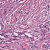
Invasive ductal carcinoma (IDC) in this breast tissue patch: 1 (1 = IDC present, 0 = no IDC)